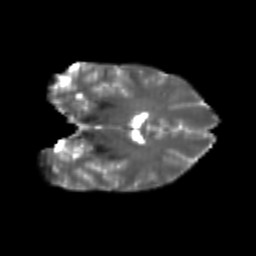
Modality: T2w
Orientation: coronal
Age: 22
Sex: female
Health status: healthy
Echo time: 0.074 s